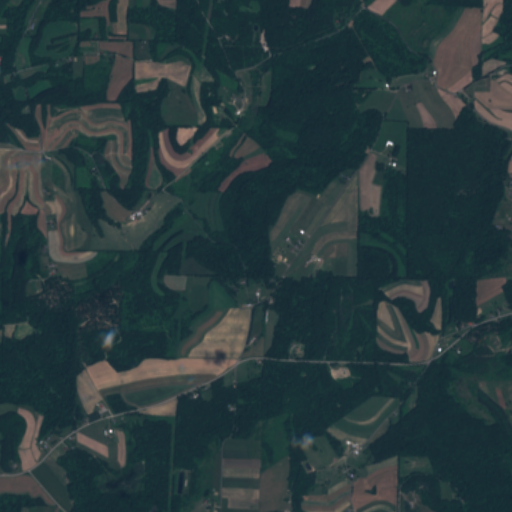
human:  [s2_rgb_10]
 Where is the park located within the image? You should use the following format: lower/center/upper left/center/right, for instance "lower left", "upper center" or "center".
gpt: There is no park in the image.